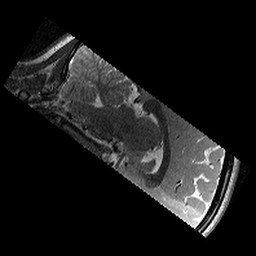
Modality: T2w
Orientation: sagittal
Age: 10
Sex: female
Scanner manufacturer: siemens
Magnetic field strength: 3 T
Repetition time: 9.23 s
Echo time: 0.067 s